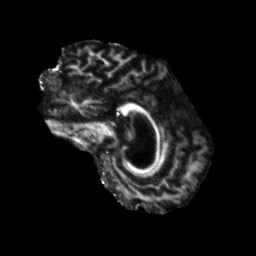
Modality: FA
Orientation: sagittal
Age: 71
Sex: male
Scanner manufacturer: siemens
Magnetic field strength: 3 T
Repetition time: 5.25 s
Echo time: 0.08 s